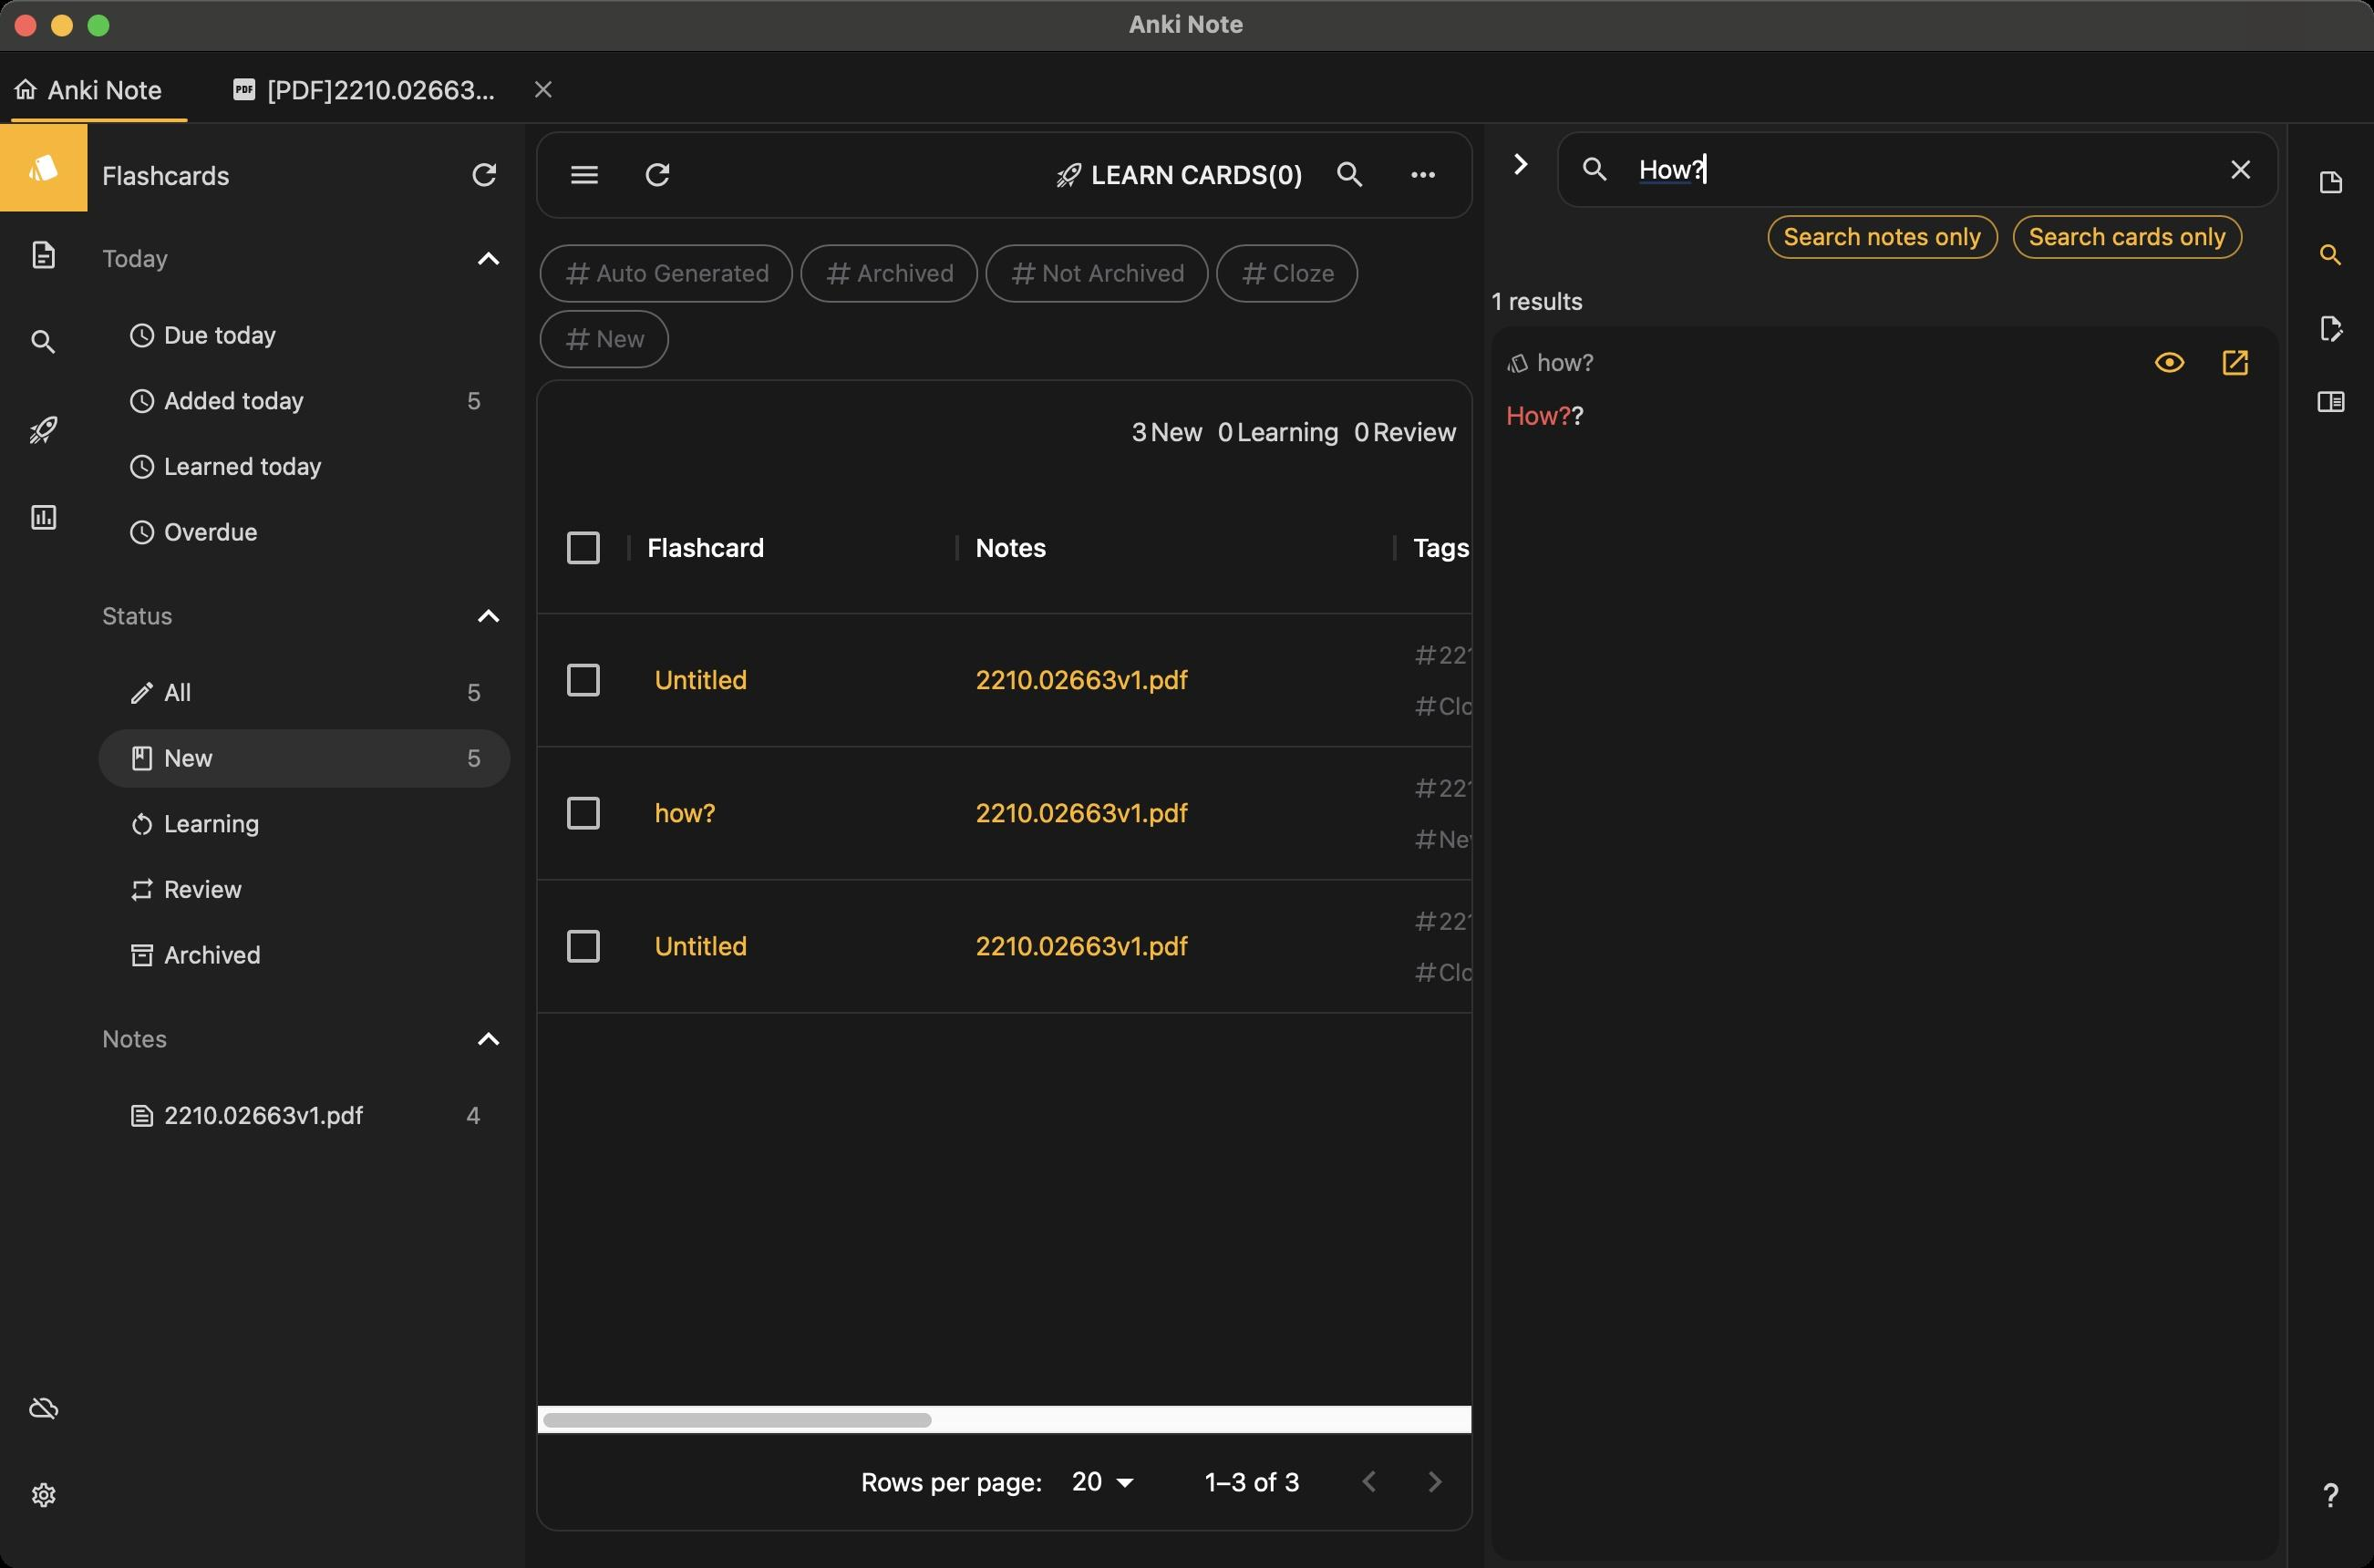
Accessibility tree:
{"name": "Anki_Note", "role": "AXWindow", "description": null, "role_description": "standard window", "value": null, "position": "233.00;83.00", "size": "1302;860", "children": [{"name": null, "role": "AXGroup", "description": null, "role_description": "group", "value": null, "position": "0.00;0.00", "size": "1302;860", "children": [{"name": null, "role": "AXGroup", "description": null, "role_description": "group", "value": null, "position": "0.00;28.00", "size": "1302;832", "children": [{"name": null, "role": "AXGroup", "description": null, "role_description": "group", "value": null, "position": "0.00;28.00", "size": "1302;832", "children": [{"name": "", "role": "AXScrollArea", "description": "", "role_description": "scroll area", "value": "", "position": "0.00;28.00", "size": "1302;832", "children": [{"name": "", "role": "AXWebArea", "description": "Tea Note", "role_description": "HTML content", "value": "", "position": "0.00;28.00", "size": "1302;832", "children": [{"name": "", "role": "AXStaticText", "description": "", "role_description": "text", "value": "home", "position": "6.00;41.00", "size": "16;16", "children": []}, {"name": "", "role": "AXGroup", "description": "", "role_description": "group", "value": "", "position": "26.00;38.00", "size": "63;22", "children": [{"name": "", "role": "AXStaticText", "description": "", "role_description": "text", "value": "Anki Note", "position": "26.00;40.00", "size": "63;18", "children": []}]}, {"name": "", "role": "AXGroup", "description": "", "role_description": "group", "value": "", "position": "6.00;65.00", "size": "97;2", "children": []}, {"name": "", "role": "AXStaticText", "description": "", "role_description": "text", "value": null, "position": "126.00;41.00", "size": "16;16", "children": []}, {"name": "", "role": "AXGroup", "description": "", "role_description": "group", "value": "", "position": "146.00;38.00", "size": "130;22", "children": [{"name": "", "role": "AXStaticText", "description": "", "role_description": "text", "value": "[PDF]2210.02663v1.pdf", "position": "146.00;40.00", "size": "125;18", "children": []}]}, {"name": "", "role": "AXGroup", "description": "", "role_description": "group", "value": "", "position": "282.00;31.00", "size": "32;36", "children": [{"name": "", "role": "AXStaticText", "description": "", "role_description": "text", "value": "close", "position": "290.00;41.00", "size": "16;16", "children": []}]}, {"name": "", "role": "AXGroup", "description": "", "role_description": "group", "value": "", "position": "126.00;65.00", "size": "169;2", "children": []}, {"name": "", "role": "AXStaticText", "description": "", "role_description": "text", "value": null, "position": "15.00;82.00", "size": "18;19", "children": []}, {"name": "", "role": "AXStaticText", "description": "", "role_description": "text", "value": null, "position": "15.00;130.00", "size": "18;19", "children": []}, {"name": "", "role": "AXStaticText", "description": "", "role_description": "text", "value": null, "position": "15.00;178.00", "size": "18;19", "children": []}, {"name": "", "role": "AXStaticText", "description": "", "role_description": "text", "value": null, "position": "15.00;226.00", "size": "18;19", "children": []}, {"name": "", "role": "AXStaticText", "description": "", "role_description": "text", "value": null, "position": "15.00;274.00", "size": "18;19", "children": []}, {"name": "", "role": "AXStaticText", "description": "", "role_description": "text", "value": "cloud_off", "position": "16.00;764.00", "size": "16;16", "children": []}, {"name": "", "role": "AXStaticText", "description": "", "role_description": "text", "value": "settings", "position": "16.00;812.00", "size": "16;16", "children": []}, {"name": "", "role": "AXGroup", "description": "", "role_description": "group", "value": "", "position": "48.00;68.00", "size": "240;792", "children": [{"name": "", "role": "AXGroup", "description": "", "role_description": "group", "value": "", "position": "56.00;85.00", "size": "70;22", "children": [{"name": "", "role": "AXStaticText", "description": "", "role_description": "text", "value": "Flashcards", "position": "56.00;87.00", "size": "70;18", "children": []}]}, {"name": "refresh", "role": "AXButton", "description": "", "role_description": "button", "value": "", "position": "248.00;78.00", "size": "36;36", "children": []}, {"name": "Today", "role": "AXButton", "description": "", "role_description": "button", "value": "", "position": "48.00;124.00", "size": "256;54", "children": []}, {"name": "", "role": "AXStaticText", "description": "", "role_description": "text", "value": "schedule", "position": "70.00;176.00", "size": "16;16", "children": []}, {"name": "", "role": "AXGroup", "description": "", "role_description": "group", "value": "", "position": "90.00;174.00", "size": "174;20", "children": [{"name": "", "role": "AXStaticText", "description": "", "role_description": "text", "value": "Due today", "position": "90.00;175.00", "size": "62;17", "children": []}]}, {"name": "", "role": "AXStaticText", "description": "", "role_description": "text", "value": "schedule", "position": "70.00;212.00", "size": "16;16", "children": []}, {"name": "", "role": "AXGroup", "description": "", "role_description": "group", "value": "", "position": "90.00;210.00", "size": "162;20", "children": [{"name": "", "role": "AXStaticText", "description": "", "role_description": "text", "value": "Added today", "position": "90.00;211.00", "size": "77;17", "children": []}]}, {"name": "", "role": "AXStaticText", "description": "", "role_description": "text", "value": "5", "position": "256.00;211.00", "size": "8;17", "children": []}, {"name": "", "role": "AXStaticText", "description": "", "role_description": "text", "value": "schedule", "position": "70.00;248.00", "size": "16;16", "children": []}, {"name": "", "role": "AXGroup", "description": "", "role_description": "group", "value": "", "position": "90.00;246.00", "size": "174;20", "children": [{"name": "", "role": "AXStaticText", "description": "", "role_description": "text", "value": "Learned today", "position": "90.00;247.00", "size": "87;17", "children": []}]}, {"name": "", "role": "AXStaticText", "description": "", "role_description": "text", "value": "schedule", "position": "70.00;284.00", "size": "16;16", "children": []}, {"name": "", "role": "AXGroup", "description": "", "role_description": "group", "value": "", "position": "90.00;282.00", "size": "174;20", "children": [{"name": "", "role": "AXStaticText", "description": "", "role_description": "text", "value": "Overdue", "position": "90.00;283.00", "size": "52;17", "children": []}]}, {"name": "Status", "role": "AXButton", "description": "", "role_description": "button", "value": "", "position": "48.00;320.00", "size": "256;54", "children": []}, {"name": "", "role": "AXStaticText", "description": "", "role_description": "text", "value": "create", "position": "70.00;372.00", "size": "16;16", "children": []}, {"name": "", "role": "AXGroup", "description": "", "role_description": "group", "value": "", "position": "90.00;370.00", "size": "162;20", "children": [{"name": "", "role": "AXStaticText", "description": "", "role_description": "text", "value": "All", "position": "90.00;371.00", "size": "16;17", "children": []}]}, {"name": "", "role": "AXStaticText", "description": "", "role_description": "text", "value": "5", "position": "256.00;371.00", "size": "8;17", "children": []}, {"name": "", "role": "AXStaticText", "description": "", "role_description": "text", "value": "book", "position": "70.00;408.00", "size": "16;16", "children": []}, {"name": "", "role": "AXGroup", "description": "", "role_description": "group", "value": "", "position": "90.00;406.00", "size": "162;20", "children": [{"name": "", "role": "AXStaticText", "description": "", "role_description": "text", "value": "New", "position": "90.00;407.00", "size": "27;17", "children": []}]}, {"name": "", "role": "AXStaticText", "description": "", "role_description": "text", "value": "5", "position": "256.00;407.00", "size": "8;17", "children": []}, {"name": "", "role": "AXStaticText", "description": "", "role_description": "text", "value": "restart_alt", "position": "70.00;444.00", "size": "16;16", "children": []}, {"name": "", "role": "AXGroup", "description": "", "role_description": "group", "value": "", "position": "90.00;442.00", "size": "174;20", "children": [{"name": "", "role": "AXStaticText", "description": "", "role_description": "text", "value": "Learning", "position": "90.00;443.00", "size": "53;17", "children": []}]}, {"name": "", "role": "AXStaticText", "description": "", "role_description": "text", "value": "repeat", "position": "70.00;480.00", "size": "16;16", "children": []}, {"name": "", "role": "AXGroup", "description": "", "role_description": "group", "value": "", "position": "90.00;478.00", "size": "174;20", "children": [{"name": "", "role": "AXStaticText", "description": "", "role_description": "text", "value": "Review", "position": "90.00;479.00", "size": "43;17", "children": []}]}, {"name": "", "role": "AXStaticText", "description": "", "role_description": "text", "value": null, "position": "70.00;516.00", "size": "16;16", "children": []}, {"name": "", "role": "AXGroup", "description": "", "role_description": "group", "value": "", "position": "90.00;514.00", "size": "174;20", "children": [{"name": "", "role": "AXStaticText", "description": "", "role_description": "text", "value": "Archived", "position": "90.00;515.00", "size": "54;17", "children": []}]}, {"name": "Notes", "role": "AXButton", "description": "", "role_description": "button", "value": "", "position": "48.00;552.00", "size": "256;54", "children": []}, {"name": "", "role": "AXStaticText", "description": "", "role_description": "text", "value": "text_snippet", "position": "70.00;604.00", "size": "16;16", "children": []}, {"name": "", "role": "AXGroup", "description": "", "role_description": "group", "value": "", "position": "90.00;602.00", "size": "162;20", "children": [{"name": "", "role": "AXStaticText", "description": "", "role_description": "text", "value": "2210.02663v1.pdf", "position": "90.00;603.00", "size": "110;17", "children": []}]}, {"name": "", "role": "AXStaticText", "description": "", "role_description": "text", "value": "4", "position": "255.00;603.00", "size": "9;17", "children": []}, {"name": "", "role": "AXGroup", "description": "", "role_description": "group", "value": "", "position": "283.00;68.00", "size": "10;792", "children": []}]}, {"name": "", "role": "AXButton", "description": "Open/close Navigation", "role_description": "button", "value": "", "position": "303.00;78.00", "size": "36;36", "children": []}, {"name": "", "role": "AXButton", "description": "Refresh", "role_description": "button", "value": "", "position": "343.00;78.00", "size": "36;36", "children": []}, {"name": "LEARN_CARDS_(_0_)", "role": "AXButton", "description": "", "role_description": "button", "value": "", "position": "574.00;78.00", "size": "150;36", "children": []}, {"name": "search", "role": "AXButton", "description": "", "role_description": "button", "value": "", "position": "723.00;78.00", "size": "36;36", "children": []}, {"name": "more_horiz", "role": "AXButton", "description": "", "role_description": "button", "value": "", "position": "763.00;78.00", "size": "36;36", "children": []}, {"name": "Auto_Generated", "role": "AXButton", "description": "", "role_description": "button", "value": "", "position": "296.00;134.00", "size": "139;32", "children": []}, {"name": "Archived", "role": "AXButton", "description": "", "role_description": "button", "value": "", "position": "439.00;134.00", "size": "98;32", "children": []}, {"name": "Not_Archived", "role": "AXButton", "description": "", "role_description": "button", "value": "", "position": "540.00;134.00", "size": "123;32", "children": []}, {"name": "Cloze", "role": "AXButton", "description": "", "role_description": "button", "value": "", "position": "667.00;134.00", "size": "79;32", "children": []}, {"name": "New", "role": "AXButton", "description": "", "role_description": "button", "value": "", "position": "296.00;170.00", "size": "71;32", "children": []}, {"name": "", "role": "AXTable", "description": "", "role_description": "table", "value": "", "position": "294.00;208.00", "size": "514;632", "children": [{"name": "", "role": "AXGroup", "description": "", "role_description": "group", "value": "", "position": "0.00;28.00", "size": "0;0", "children": []}]}, {"name": "", "role": "AXGroup", "description": "", "role_description": "group", "value": "", "position": "814.00;68.00", "size": "488;792", "children": [{"name": "", "role": "AXButton", "description": "", "role_description": "button", "value": "", "position": "818.00;74.00", "size": "32;32", "children": []}, {"name": "search", "role": "AXButton", "description": "", "role_description": "button", "value": "", "position": "859.00;77.00", "size": "32;32", "children": []}, {"name": "", "role": "AXTextField", "description": "", "role_description": "text field", "value": "How?", "position": "899.00;78.00", "size": "314;30", "children": [{"name": "", "role": "AXGroup", "description": "", "role_description": "group", "value": "", "position": "899.00;84.00", "size": "314;17", "children": []}]}, {"name": "close", "role": "AXButton", "description": "", "role_description": "button", "value": "", "position": "1213.00;77.00", "size": "32;32", "children": []}, {"name": "Search_notes_only", "role": "AXButton", "description": "", "role_description": "button", "value": "", "position": "969.00;118.00", "size": "127;24", "children": []}, {"name": "Search_cards_only", "role": "AXButton", "description": "", "role_description": "button", "value": "", "position": "1103.00;118.00", "size": "127;24", "children": []}, {"name": "", "role": "AXGroup", "description": "", "role_description": "group", "value": "", "position": "814.00;148.00", "size": "440;31", "children": [{"name": "", "role": "AXStaticText", "description": "", "role_description": "text", "value": "1 results", "position": "818.00;157.00", "size": "51;16", "children": []}]}, {"name": "", "role": "AXStaticText", "description": "", "role_description": "text", "value": null, "position": "826.00;193.00", "size": "13;13", "children": []}, {"name": "", "role": "AXGroup", "description": "", "role_description": "group", "value": "", "position": "843.00;189.00", "size": "323;20", "children": [{"name": "", "role": "AXStaticText", "description": "", "role_description": "text", "value": "how?", "position": "843.00;190.00", "size": "32;17", "children": []}]}, {"name": "", "role": "AXGroup", "description": "", "role_description": "group", "value": "", "position": "1174.00;183.00", "size": "32;32", "children": [{"name": "", "role": "AXButton", "description": "Preview", "role_description": "button", "value": "", "position": "1174.00;183.00", "size": "32;32", "children": []}]}, {"name": "", "role": "AXGroup", "description": "", "role_description": "group", "value": "", "position": "1210.00;183.00", "size": "32;32", "children": [{"name": "", "role": "AXButton", "description": "Open", "role_description": "button", "value": "", "position": "1210.00;183.00", "size": "32;32", "children": []}]}, {"name": "", "role": "AXGroup", "description": "", "role_description": "group", "value": "", "position": "826.00;219.00", "size": "416;18", "children": [{"name": "", "role": "AXStaticText", "description": "", "role_description": "text", "value": "How?", "position": "826.00;219.00", "size": "36;17", "children": []}, {"name": "", "role": "AXStaticText", "description": "", "role_description": "text", "value": "?", "position": "861.00;219.00", "size": "8;17", "children": []}]}, {"name": "", "role": "AXStaticText", "description": "", "role_description": "text", "value": null, "position": "1270.00;92.00", "size": "17;16", "children": []}, {"name": "", "role": "AXStaticText", "description": "", "role_description": "text", "value": null, "position": "1270.00;132.00", "size": "17;16", "children": []}, {"name": "", "role": "AXStaticText", "description": "", "role_description": "text", "value": null, "position": "1270.00;172.00", "size": "17;16", "children": []}, {"name": "", "role": "AXStaticText", "description": "", "role_description": "text", "value": null, "position": "1270.00;212.00", "size": "17;16", "children": []}, {"name": "", "role": "AXStaticText", "description": "", "role_description": "text", "value": null, "position": "1270.00;812.00", "size": "17;16", "children": []}, {"name": "", "role": "AXGroup", "description": "", "role_description": "group", "value": "", "position": "809.00;68.00", "size": "10;792", "children": []}]}, {"name": "", "role": "AXGroup", "description": "", "role_description": "group", "value": "", "position": "-1.00;859.00", "size": "1;1", "children": []}]}]}]}]}]}, {"name": null, "role": "AXButton", "description": null, "role_description": "close button", "value": null, "position": "7.00;6.00", "size": "14;16", "children": []}, {"name": null, "role": "AXButton", "description": null, "role_description": "full screen button", "value": null, "position": "47.00;6.00", "size": "14;16", "children": [{"name": null, "role": "AXGroup", "description": null, "role_description": "group", "value": null, "position": "47.00;6.00", "size": "14;16", "children": [{"name": null, "role": "AXGroup", "description": null, "role_description": "group", "value": null, "position": "47.00;6.00", "size": "14;16", "children": []}]}]}, {"name": null, "role": "AXButton", "description": null, "role_description": "minimize button", "value": null, "position": "27.00;6.00", "size": "14;16", "children": []}, {"name": null, "role": "AXStaticText", "description": null, "role_description": "text", "value": "Anki Note", "position": "617.00;5.00", "size": "68;16", "children": []}]}